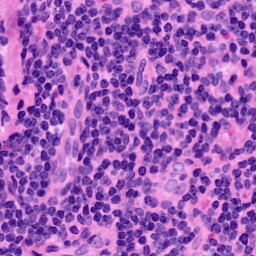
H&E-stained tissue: LymphNode